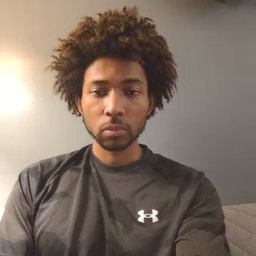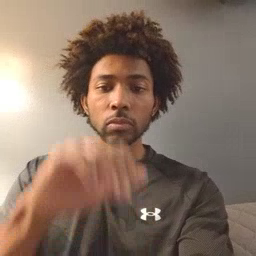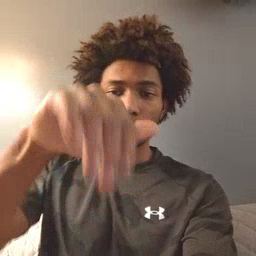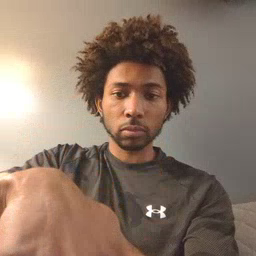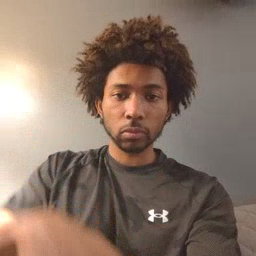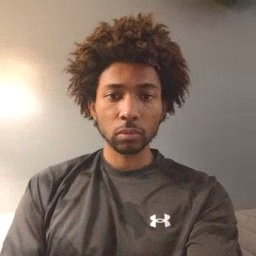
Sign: night